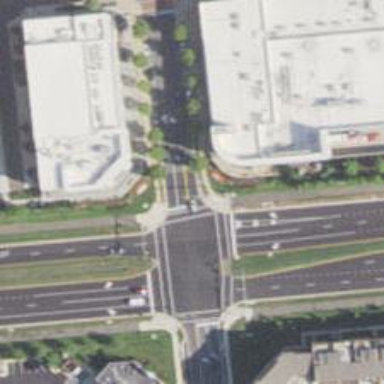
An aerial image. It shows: Crossing with marked lines on the road.